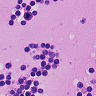
Metastatic tissue present: no